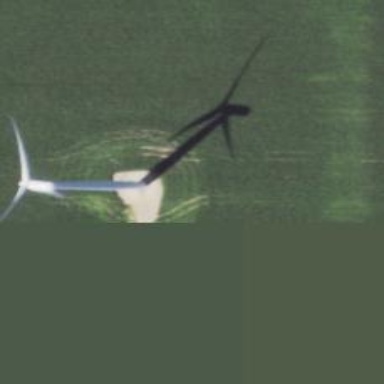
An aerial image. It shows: Wind generator with horizontal axis. The generator is wind turbine.